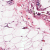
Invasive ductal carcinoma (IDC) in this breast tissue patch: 0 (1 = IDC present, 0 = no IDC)